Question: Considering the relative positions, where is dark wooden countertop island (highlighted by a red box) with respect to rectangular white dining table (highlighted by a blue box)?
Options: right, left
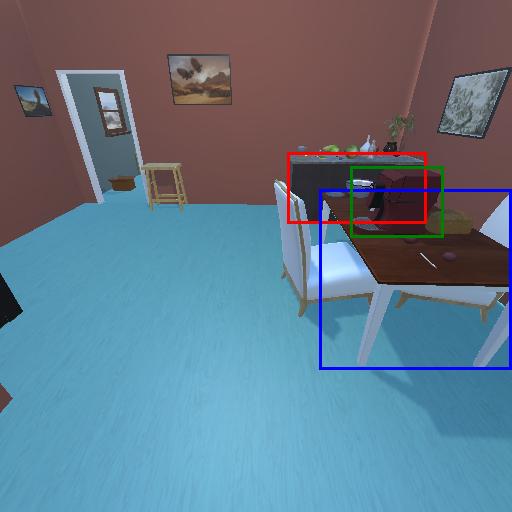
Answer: right